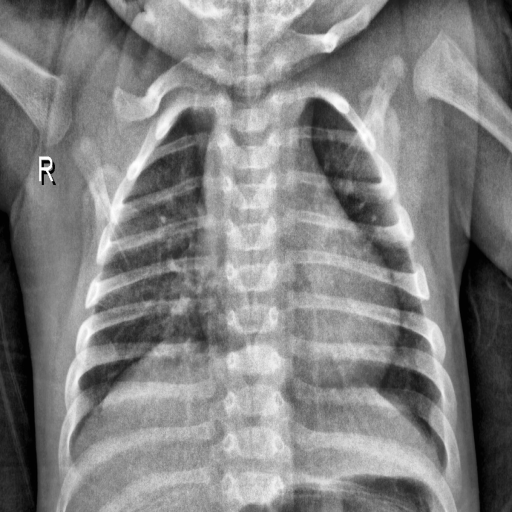
Finding: NORMAL